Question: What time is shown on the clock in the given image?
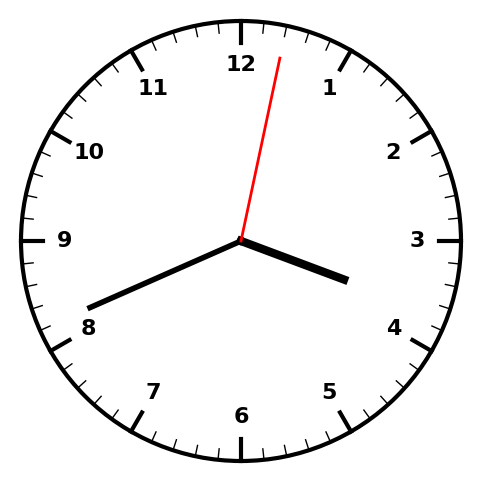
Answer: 03:41:02